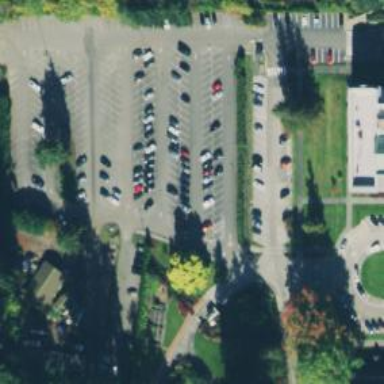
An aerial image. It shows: Asphalt parking space.